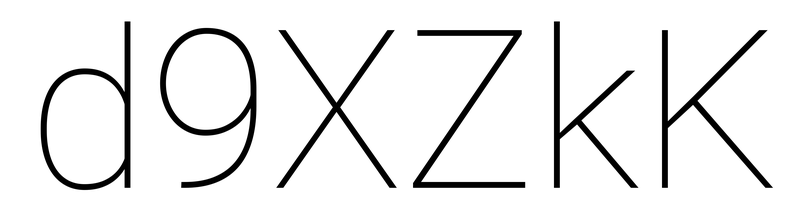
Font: Roboto_Thin